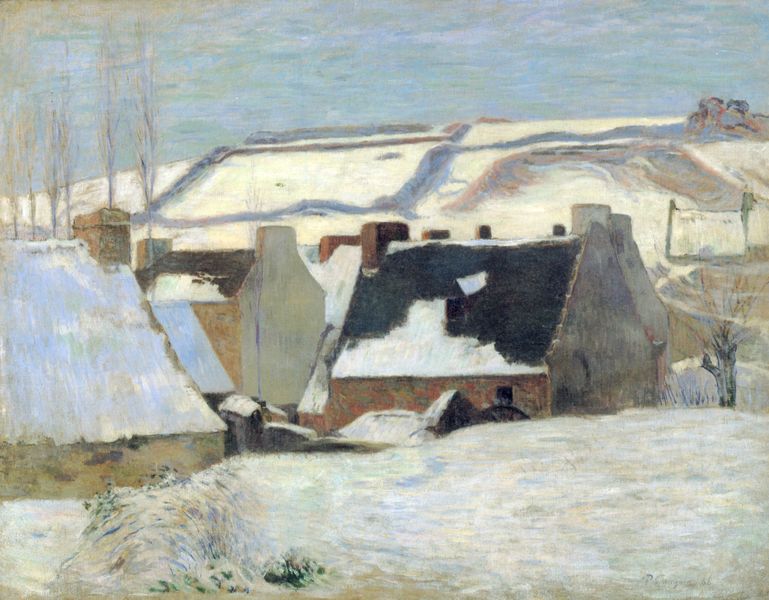
Titel: Bretonisches Dorf im Schnee
Künstler: Paul Gauguin
Standort: Göteborg
Institution: Göteborgs Konstmuseum
Schlagwörter: baum, berg, blau, dunkel, gemälde, himmel, schatten, weiß, wolken, bäume, grün, landschaft, ocker, braun, fenster, grau, hell, licht, schwarz, strasse, zeichnung, dach, eis, haus, rot, schnee, wiese, wolke, zaun, beige, malerei, alt, wand, öl, feld, felder, häuser, hügel, kalt, mühle, nass, natur, pappel, pappeln, weide, einsam, hütte, wege, kontrast, kamin, kamine, schornstein, hellblau, wellen, fassade, vedute, hang, verlassen, dorf, dächer, giebel, mauer, schornsteine, kahl, winter, speichen, van gogh, rad, monet, wände, scheune, blautöne, erdfarben, kälte, siena, gehöft, kühl, winterlandschaft, freilichtmalerei, frost, graus, mühlrad, ahl, satteldach, schmelzen, verschneit, zugeschneit, brandwand, eisig, kal, abtrennung, eingeschneit, ausgestorben, frostig, weißtöne, kopfweide, bahang, ege, wegw, winterdorf